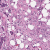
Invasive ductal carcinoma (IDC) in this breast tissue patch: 1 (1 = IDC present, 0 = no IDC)